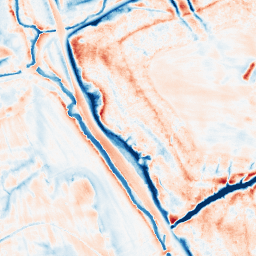
Category: trend_removal
Decomposition family: local_polynomial
Decomposition parameters: window_size: 21
degree: 2
Upsampling method: cubic_catmull_rom
Upsampling parameters: scale: 4
Upsampling scale: 4